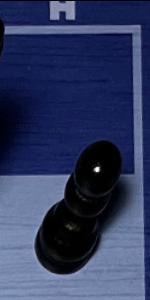
Label: Pawn_Black